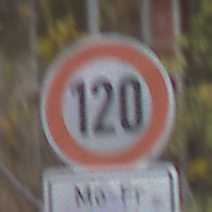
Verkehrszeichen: Geschwindigkeit120
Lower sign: ZeitangabenMitBeschraenkungAufWochentage2
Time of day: MorningAfternoon
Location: Outdoor (Urban)
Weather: PartlyCloudy
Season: NotSpecified
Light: Natural